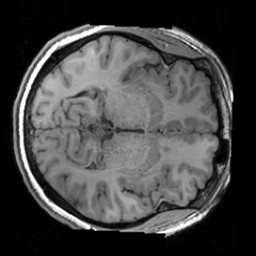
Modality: T1w
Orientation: axial
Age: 30
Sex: female
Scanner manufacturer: siemens
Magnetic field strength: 3 T
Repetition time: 1.63 s
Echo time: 0.00311 s